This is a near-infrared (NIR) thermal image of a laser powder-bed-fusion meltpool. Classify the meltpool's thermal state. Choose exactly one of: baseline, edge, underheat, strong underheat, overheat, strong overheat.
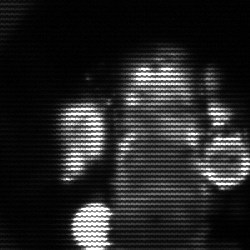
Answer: strong underheat